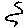
Label: zigzag